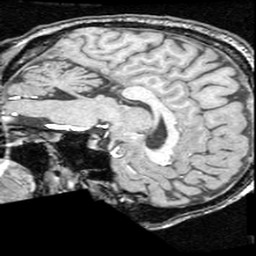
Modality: T1w
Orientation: sagittal
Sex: male
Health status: ill
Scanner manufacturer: ge
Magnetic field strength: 1.5 T
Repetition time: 21 s
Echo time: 0.008 s